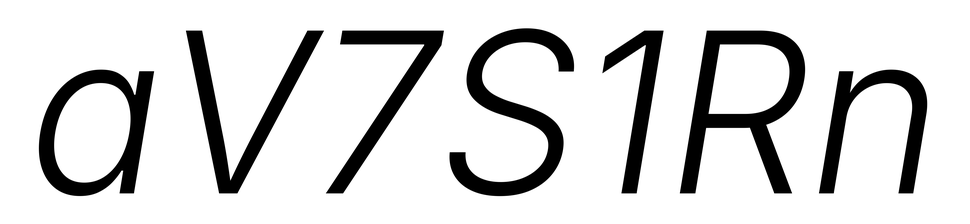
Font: Inter-Italic_Light_Italic